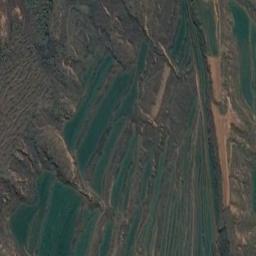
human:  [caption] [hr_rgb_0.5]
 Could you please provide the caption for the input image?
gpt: A large layer of brown and green mixed terraces .

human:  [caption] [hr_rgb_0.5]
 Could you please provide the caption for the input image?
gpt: Many green plants are on the terrace .

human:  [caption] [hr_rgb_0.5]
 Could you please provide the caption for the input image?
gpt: There is a winding path between the terraces .

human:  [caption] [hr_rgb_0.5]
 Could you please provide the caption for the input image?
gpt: The bare and green terrace is next to some trees .

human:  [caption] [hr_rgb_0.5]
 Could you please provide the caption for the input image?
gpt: There are many green terraces of different sizes .